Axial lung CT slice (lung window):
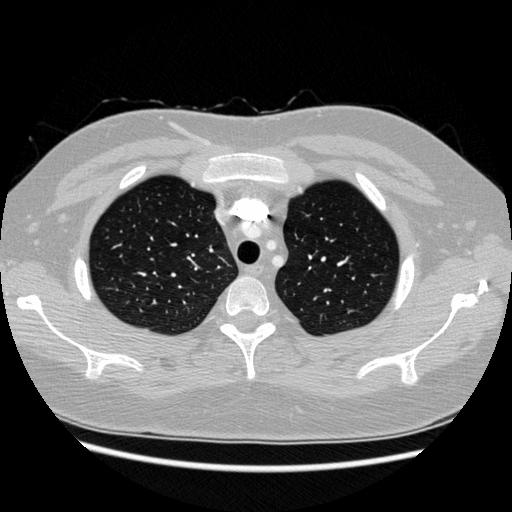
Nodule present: no